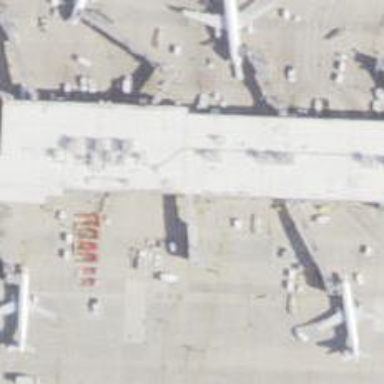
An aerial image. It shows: Airport gate.